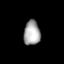
Tissue: prostate
Cell type: T cells
Senescence score: 0.008949
Nuclear area (px): 398
Mean DAPI intensity: 165.714